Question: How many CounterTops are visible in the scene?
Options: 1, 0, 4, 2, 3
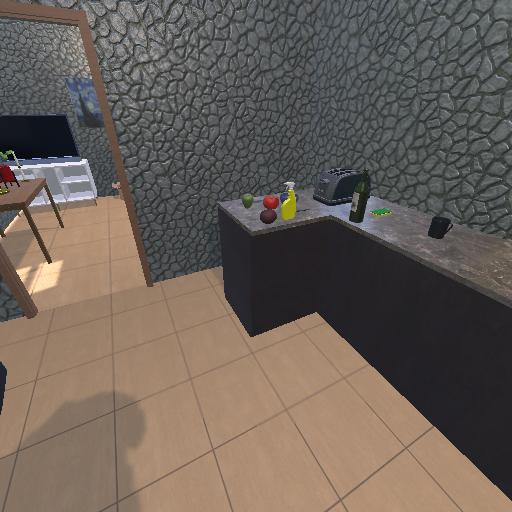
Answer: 1